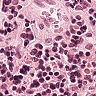
Metastatic tissue present: no